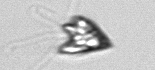
Label: Pyramimonas_longicauda